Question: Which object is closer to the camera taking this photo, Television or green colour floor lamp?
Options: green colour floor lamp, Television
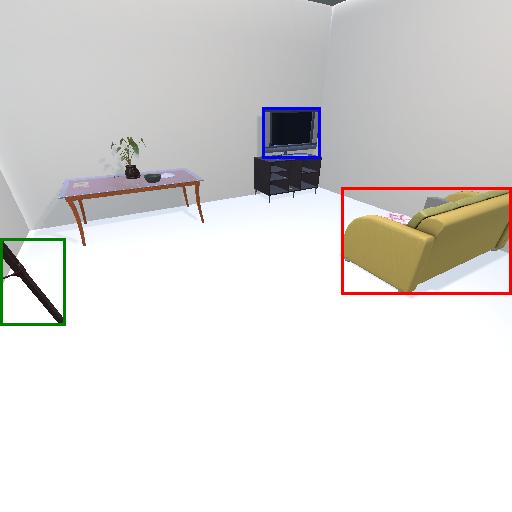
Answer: green colour floor lamp